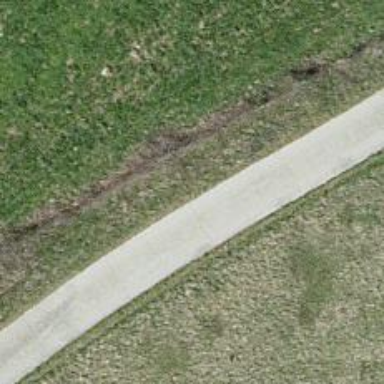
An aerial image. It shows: Unclassified road with grade 1 track type.